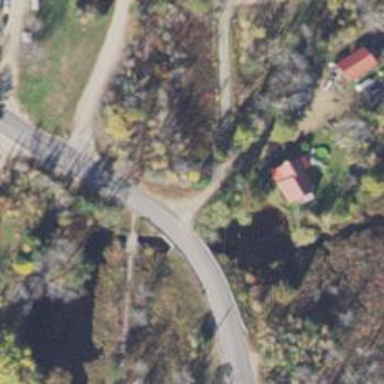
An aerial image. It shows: Disused railway bridge.